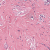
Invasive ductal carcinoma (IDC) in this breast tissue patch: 1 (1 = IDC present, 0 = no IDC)